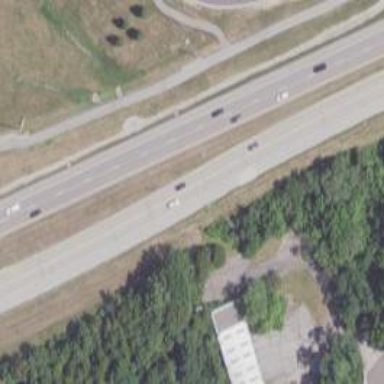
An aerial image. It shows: Trunk highway.